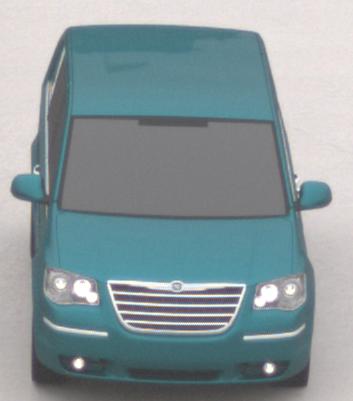
Make: Chrysler
Model: Grand Voyager 3.8
Detailed model: Grand Voyager
Model produced from: 2008/03
Model produced until: 2010/12
Doors: 5
Color: blue
Road condition: dry road
Daytime: midday
Contrast: low contrast